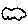
Label: cloud